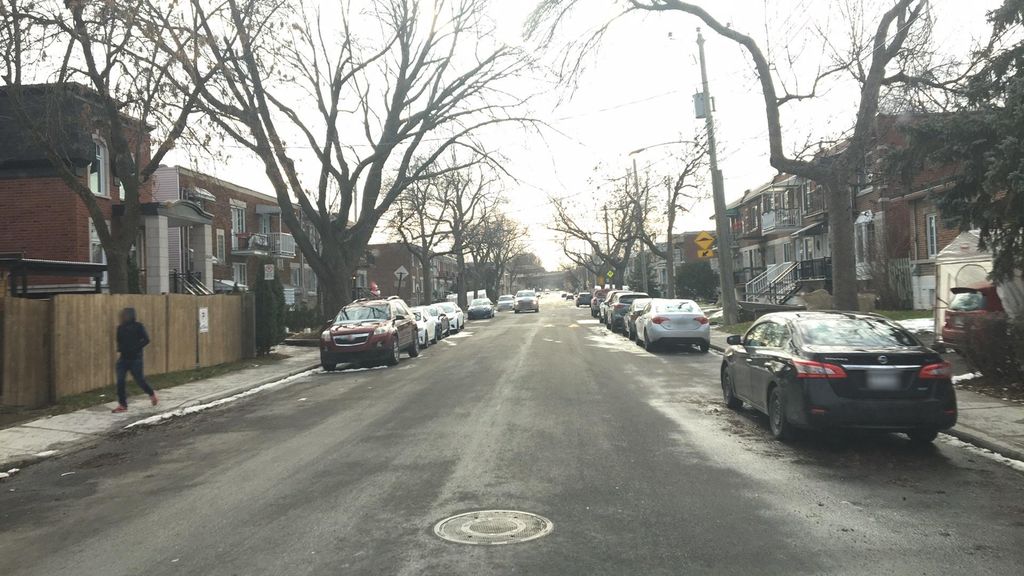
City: montreal